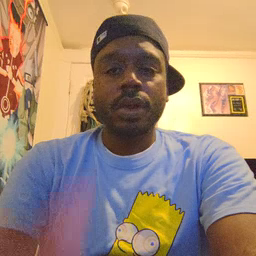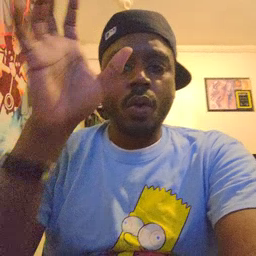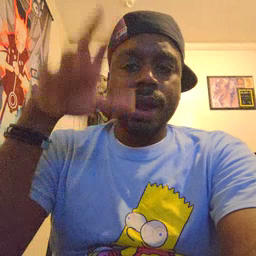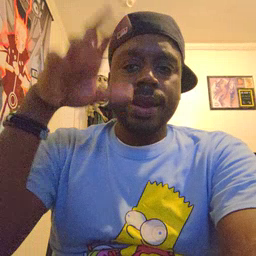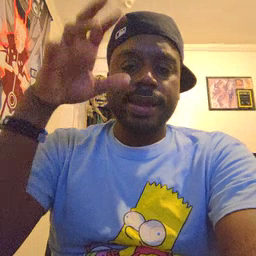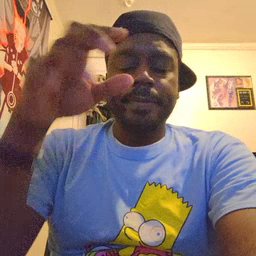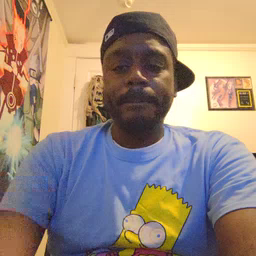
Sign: rain